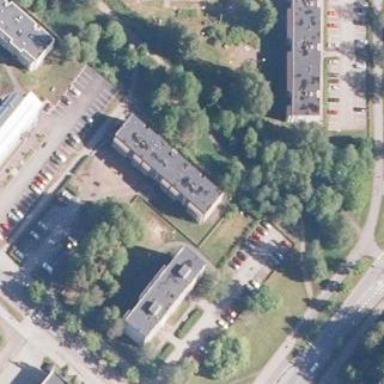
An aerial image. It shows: White apartment building with flat roof covered in black tar paper.